Interaction volume radius: 10 \u00c5
Interaction volume height: 35 \u00c5
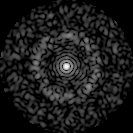
Disorder parameter: 0.8582